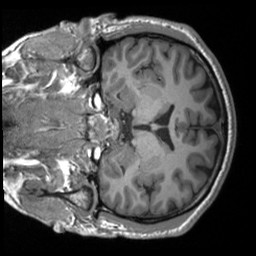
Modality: T1w
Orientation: coronal
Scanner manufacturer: siemens
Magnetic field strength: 3 T
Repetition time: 2 s
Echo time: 0.0023 s